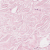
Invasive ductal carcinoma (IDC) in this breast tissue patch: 0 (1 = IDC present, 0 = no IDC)